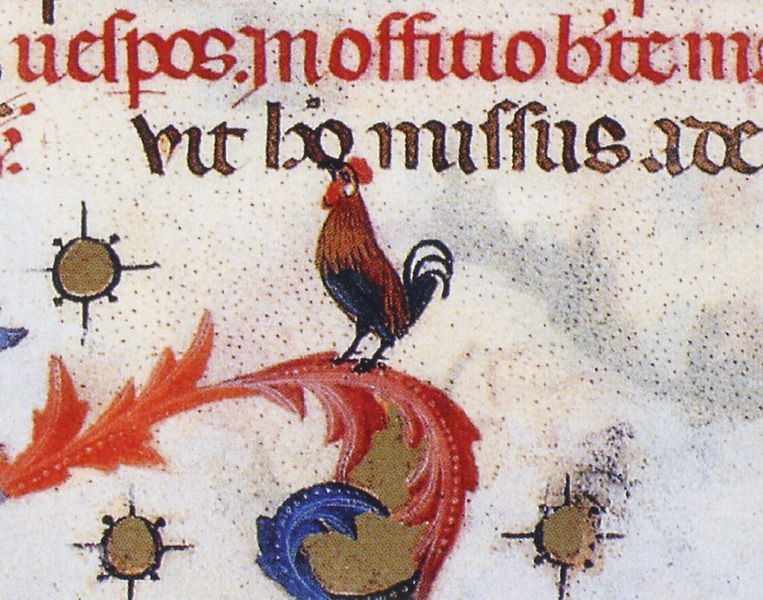
Titel: Stundenbuch der Maria von Navarre; Horas de María de Navarra
Künstler: Ferrer Bassa
Institution: Venedig, Biblioteca Marciana
Schlagwörter: blau, himmel, weiß, ausschnitt, braun, orange, schwarz, rot, ornament, federn, sonne, gold, blatt, voegel, schwanz, schrift, kamm, detail, punkte, buch, stern, sterne, illustration, text, buchstaben, kreise, plakat, ranke, mittelalter, hahn, krähen, gockel, latein, buchmalerei, illumination